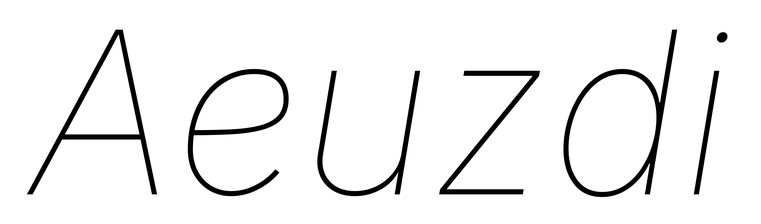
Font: Inter-Italic_Thin_Italic